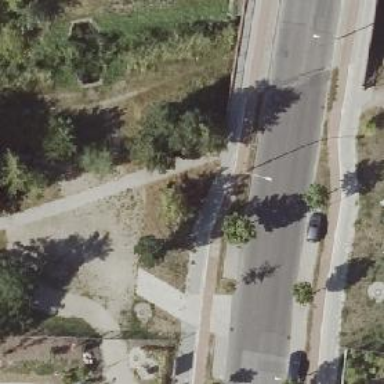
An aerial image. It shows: Footway along the road.